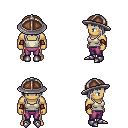
a pixel art fantasy rpg character, male body template, human, tanned skin, white pirate shirt, magenta pants, gray pageboy hairstyle, chain helm, leather bracers, metal boots, four views (front, back, left, right), 2x2 character sprite sheet, small pixel art, hard edges, no anti-aliasing